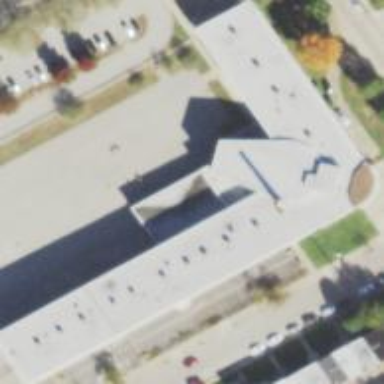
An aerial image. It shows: School building.